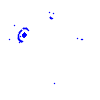
Particle: pion